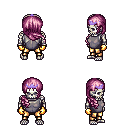
a pixel art fantasy rpg character, male body template, skeleton, steel chest armor, gold greaves, pink right-swept hairstyle, purple tiara, gold gloves, four views (front, back, left, right), 2x2 character sprite sheet, small pixel art, hard edges, no anti-aliasing